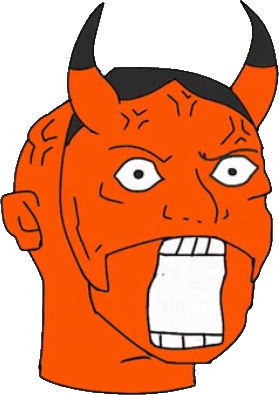
Label: 5_Rage